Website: lowes
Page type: stored-credit-cards
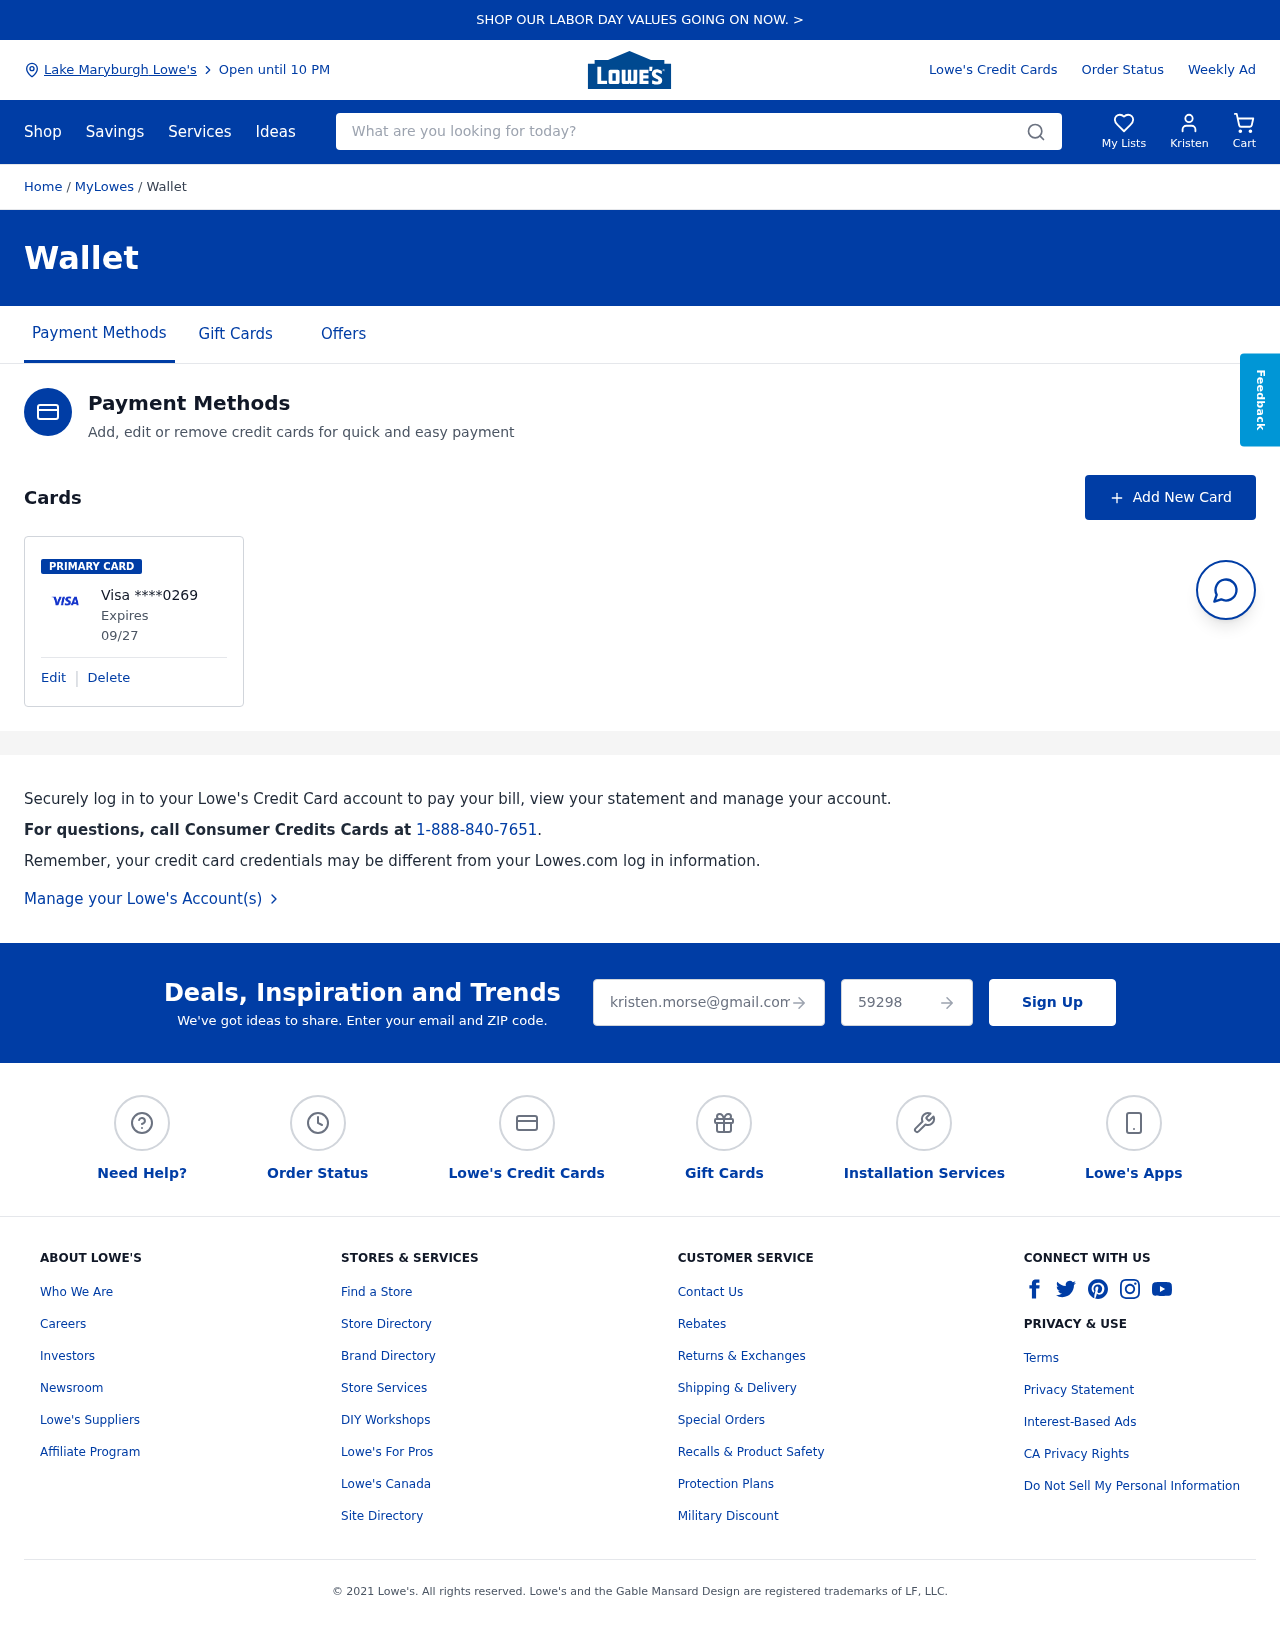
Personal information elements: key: PII_CARD_EXPIRY
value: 09/27
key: PII_CARD_LAST4
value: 0269
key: PII_CARD_TYPE
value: Visa
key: PII_CITY
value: Lake Maryburgh Lowe's
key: PII_EMAIL
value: kristen.morse@gmail.com
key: PII_FIRSTNAME
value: Kristen
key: PII_POSTCODE
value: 59298
Search elements: key: HEADER_SEARCH
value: What are you looking for today?